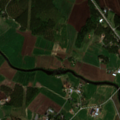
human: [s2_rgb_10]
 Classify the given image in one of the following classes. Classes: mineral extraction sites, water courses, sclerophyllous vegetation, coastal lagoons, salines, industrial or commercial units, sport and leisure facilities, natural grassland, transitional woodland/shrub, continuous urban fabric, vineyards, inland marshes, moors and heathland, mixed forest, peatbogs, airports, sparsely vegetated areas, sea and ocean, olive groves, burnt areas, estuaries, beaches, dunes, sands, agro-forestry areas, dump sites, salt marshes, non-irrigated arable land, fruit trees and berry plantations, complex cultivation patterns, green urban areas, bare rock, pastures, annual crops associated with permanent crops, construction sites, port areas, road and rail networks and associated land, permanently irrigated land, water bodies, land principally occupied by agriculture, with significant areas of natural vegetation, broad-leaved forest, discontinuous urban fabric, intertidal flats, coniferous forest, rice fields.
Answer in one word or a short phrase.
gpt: discontinuous urban fabric, non-irrigated arable land, land principally occupied by agriculture, with significant areas of natural vegetation, mixed forest